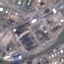
Land use / land cover class: Industrial